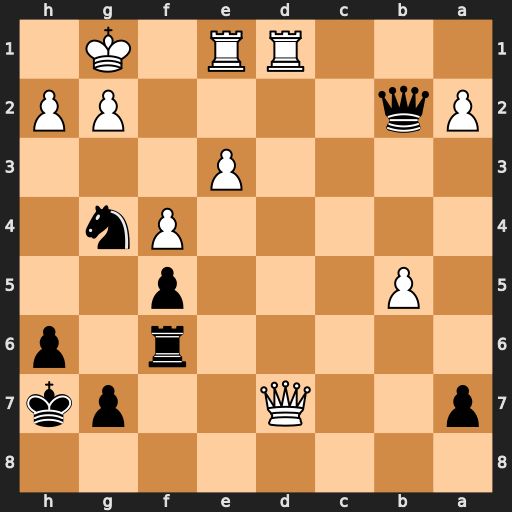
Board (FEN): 8/p2Q2pk/5r1p/1P3p2/5Pn1/4P3/Pq4PP/3RR1K1
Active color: b
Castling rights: -
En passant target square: -
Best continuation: Qf2+ Kh1 Qh4